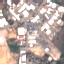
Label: Industrial